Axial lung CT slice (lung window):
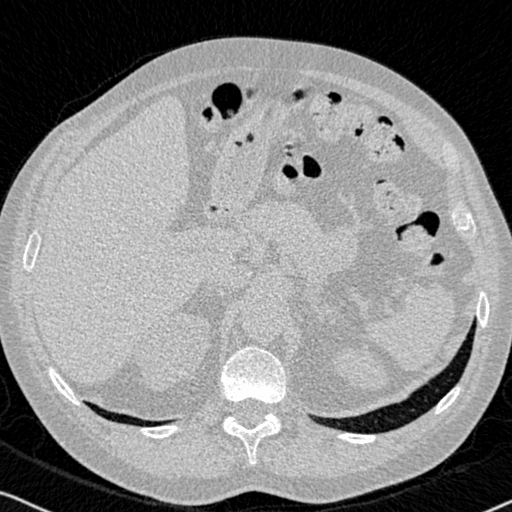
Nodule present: no